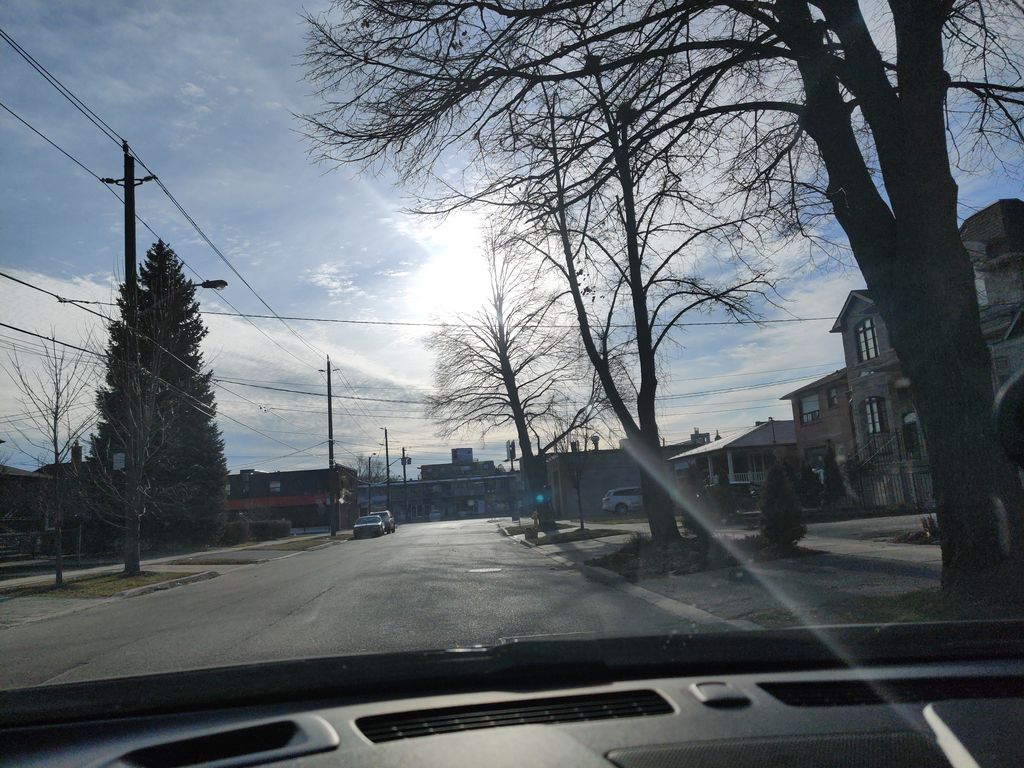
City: toronto